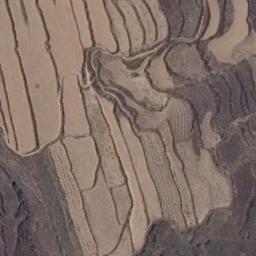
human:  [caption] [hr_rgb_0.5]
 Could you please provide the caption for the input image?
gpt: There is a terrace filled with water .

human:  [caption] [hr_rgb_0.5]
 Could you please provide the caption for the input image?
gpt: The bare terrace is next to some trees .

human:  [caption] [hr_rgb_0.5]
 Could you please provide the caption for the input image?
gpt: A large patch of brown terraces .

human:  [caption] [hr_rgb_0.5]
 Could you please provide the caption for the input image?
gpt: There are many plants on the terrace .

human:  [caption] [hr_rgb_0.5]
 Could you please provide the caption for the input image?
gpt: There are many yellow terraces arranged neatly .